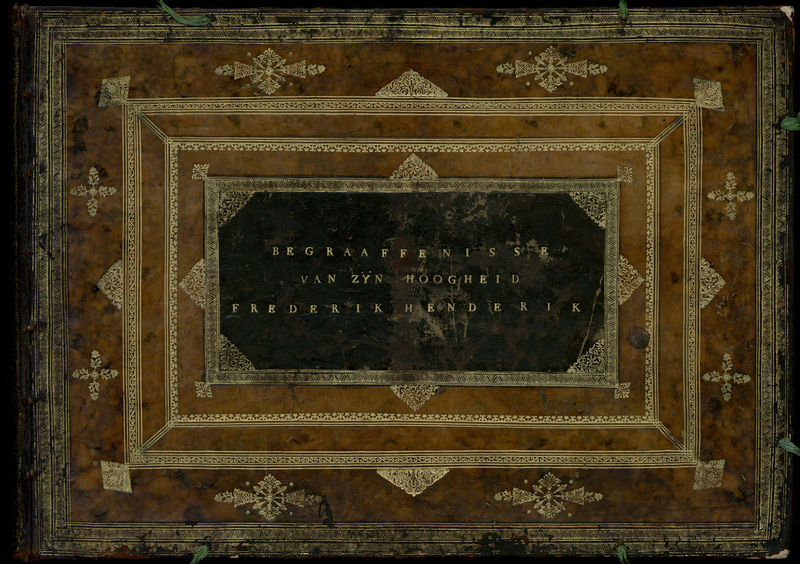
Titel: De omslag (voorzijde) van het boek
Künstler: Tulpbinderij
Standort: Amsterdam
Institution: Rijksmuseum
Schlagwörter: ornate, red, black, carpet, gold, green, old, painting, yellow, pattern, rug, tapestry, brown, orange, german, metal, frame, desk, writing, design, rectangle, square, symmetry, colors, austrian, book, dutch, plate, manuscript, sign, leather, plaque, worn, cover, scan, name, illuminated, cord, van, begraaffenisse, zyn, hoogheid, frederik, henderik, preservation, frederik henderik, ornate book cover, graffen, nameplate, tooled, frrederik, stationery